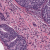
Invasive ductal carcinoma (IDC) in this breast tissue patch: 1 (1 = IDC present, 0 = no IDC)